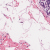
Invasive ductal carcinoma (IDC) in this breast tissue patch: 0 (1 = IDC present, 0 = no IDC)